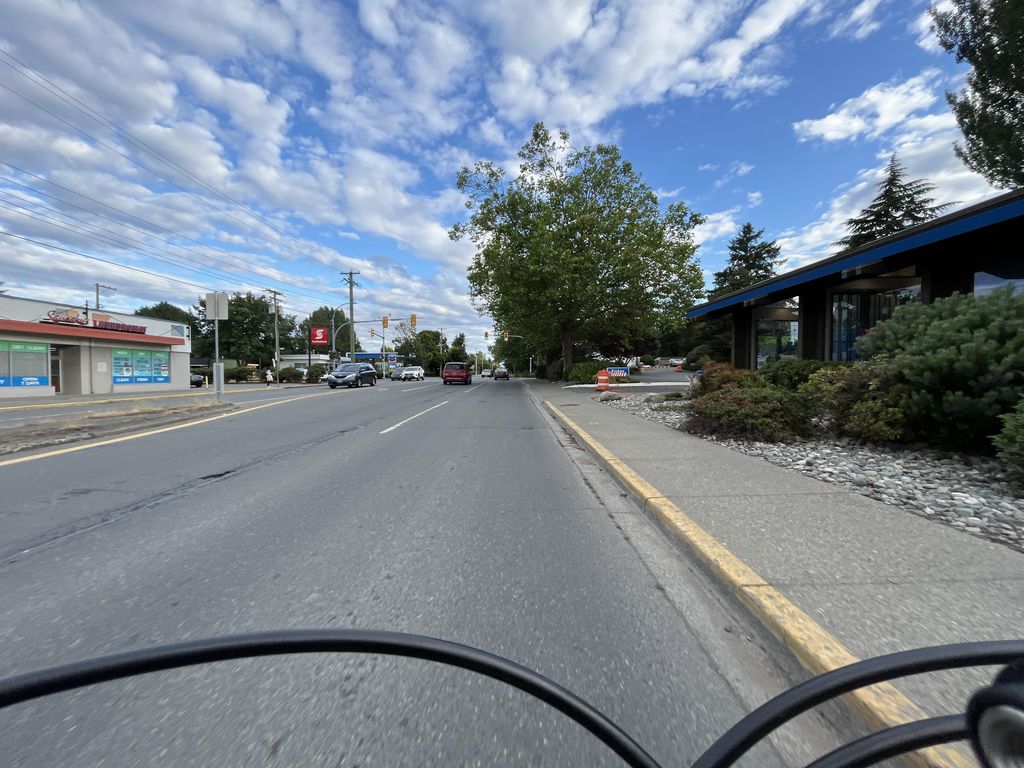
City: victoria